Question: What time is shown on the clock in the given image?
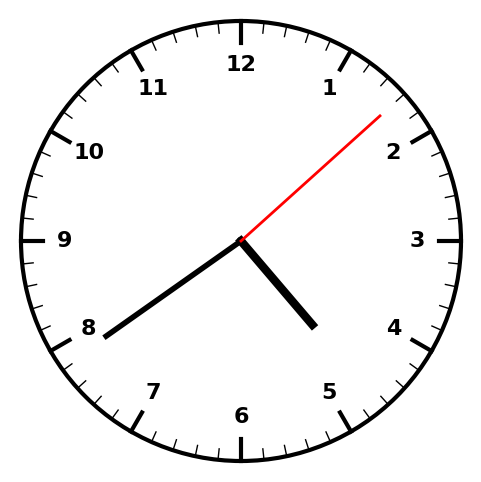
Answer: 04:39:08